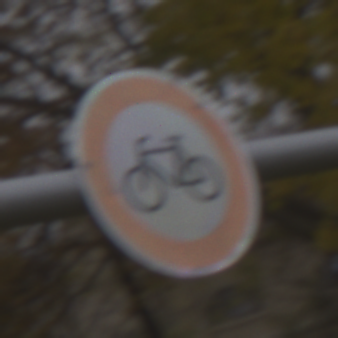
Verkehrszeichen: VerbotRadverkehr
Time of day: MorningAfternoon
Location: Outdoor (Nature)
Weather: Overcast
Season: Autumn
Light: Natural